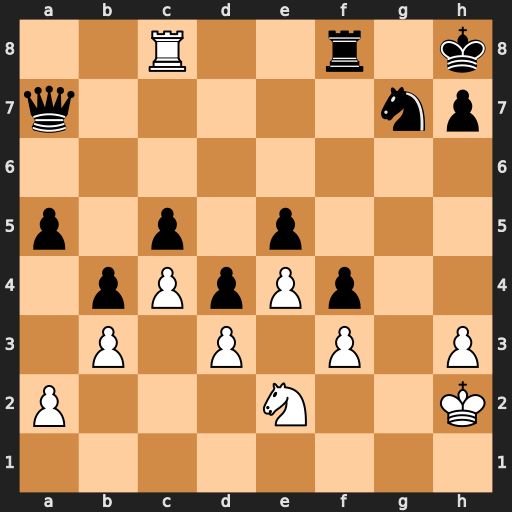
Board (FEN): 2R2r1k/q5np/8/p1p1p3/1pPpPp2/1P1P1P1P/P3N2K/8
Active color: w
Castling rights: -
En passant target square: -
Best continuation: Rxf8#